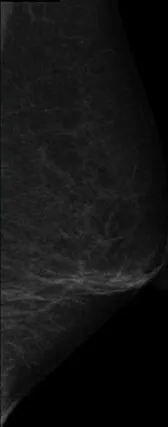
A; Mammogram findings. The craniocaudal and mediolateral oblique (MLO) view revealed no mass lesion or other abnormality in the bilateral breasts.
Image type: radiology (x_ray)